Question: I am looking to resize a UIPickerView / UIDatePickerView's height to 162 when my app is in landscape view. Is there an easy way to do this in auto layout in code?
I am currently trying the following method of handling the resize:
'''
- (void) willAnimateRotationToInterfaceOrientation:(UIInterfaceOrientation)toInterfaceOrientation
duration:(NSTimeInterval)duration
{
NSInteger height = 216;
if (UIInterfaceOrientationIsLandscape(toInterfaceOrientation)) {
height = 162;
}
datePicker.bounds =
CGRectMake(datePicker.frame.origin.x, datePicker.frame.origin.x,
datePicker.frame.size.width, height);
}
'''
But when this code executes in the landscape orientation, I get the following effect where the picker is not bound to the bottom left of the screen anymore (this is the white margin that appears below it):

Is there a way or auto layout to handle this resizing with UIPickerViews, or should I just play around with the bounding rectangle during one of the view rotation methods in my view controller?
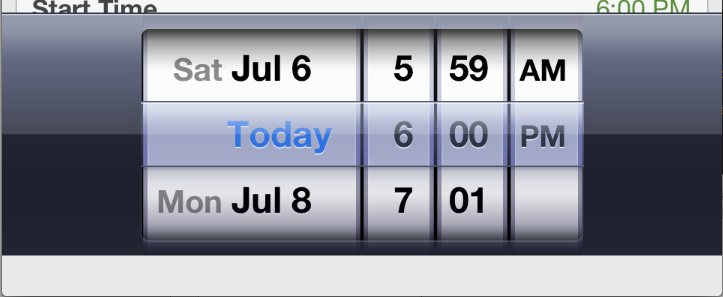
Answer: You are able to change the heights of the UIPickerView / UIDatePickerView, but only to the following values:
- - -